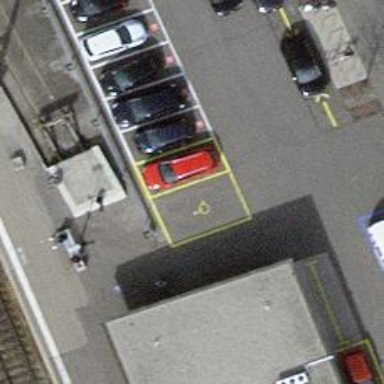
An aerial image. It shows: Parking space designated for disabled individuals.